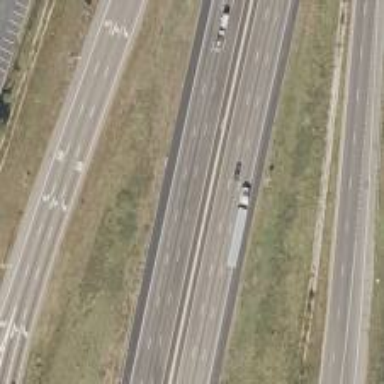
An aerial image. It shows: Asphalt motorway.